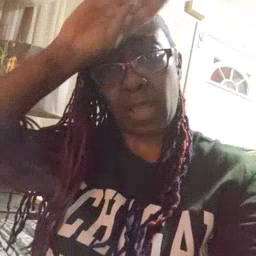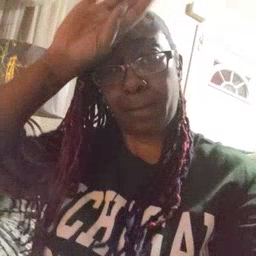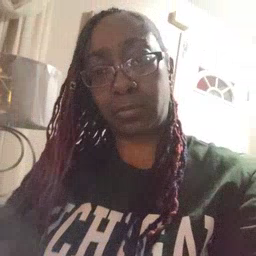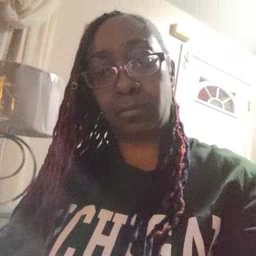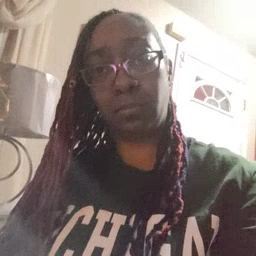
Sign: fireman